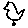
Label: bird